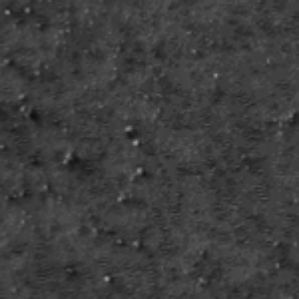
Label: frost